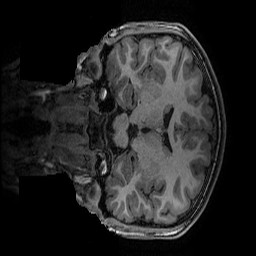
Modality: T1w
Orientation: coronal
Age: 14
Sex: male
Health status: ill
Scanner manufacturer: ge
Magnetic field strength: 3 T
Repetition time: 0.007664 s
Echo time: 0.00342 s